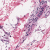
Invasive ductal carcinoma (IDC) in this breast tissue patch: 0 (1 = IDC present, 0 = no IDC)